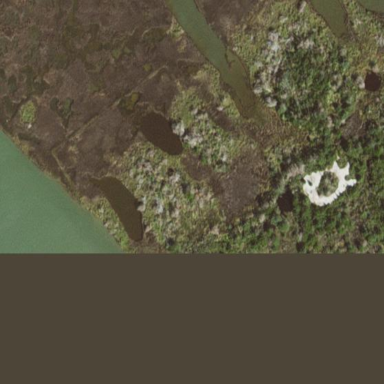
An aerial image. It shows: Tidal wetland characterized by saltmarsh vegetation.